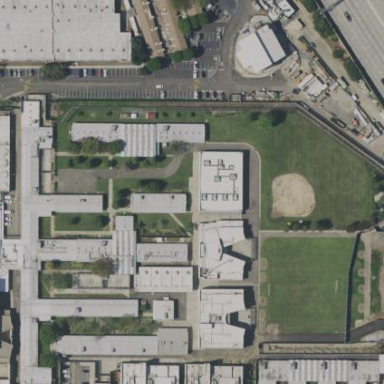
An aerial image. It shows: Prison.